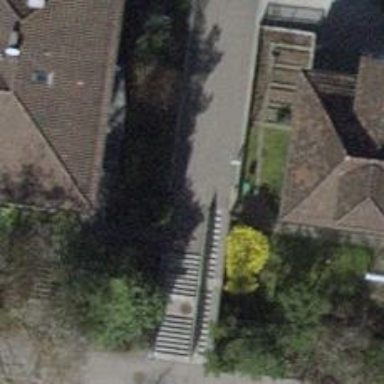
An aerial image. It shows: Set of steps on the road.